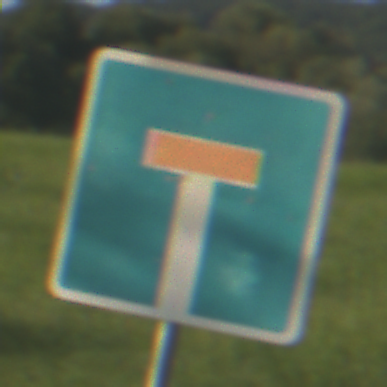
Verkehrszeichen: Sackgasse
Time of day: MorningAfternoon
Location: Outdoor (Nature)
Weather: PartlyCloudy
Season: NotSpecified
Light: Natural